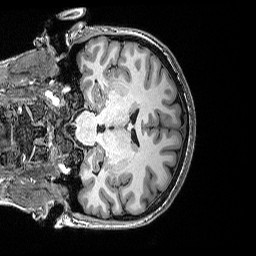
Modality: T1w
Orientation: coronal
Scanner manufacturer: siemens
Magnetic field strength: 3 T
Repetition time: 2.53 s
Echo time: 0.0033 s